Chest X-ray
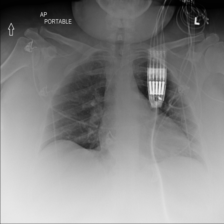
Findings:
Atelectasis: negative
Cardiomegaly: negative
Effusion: negative
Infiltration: negative
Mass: negative
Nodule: negative
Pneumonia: negative
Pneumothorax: negative
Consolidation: negative
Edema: negative
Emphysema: negative
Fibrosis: negative
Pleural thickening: negative
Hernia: negative